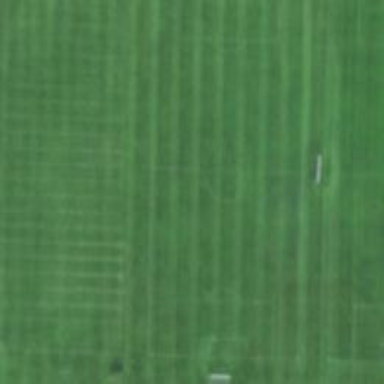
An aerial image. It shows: Soccer pitch for leisure land activities.